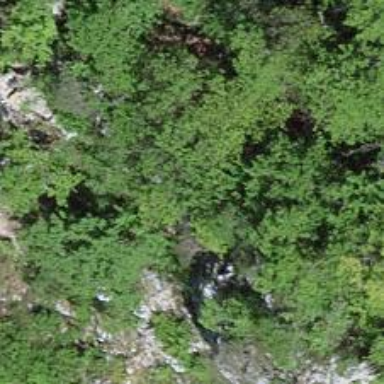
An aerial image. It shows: Cliff in nature.